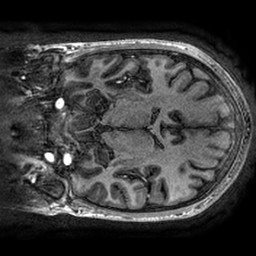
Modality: T1w
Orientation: coronal
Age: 33
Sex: female
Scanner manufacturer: ge
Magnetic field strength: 3 T
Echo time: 0.002736 s